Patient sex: M
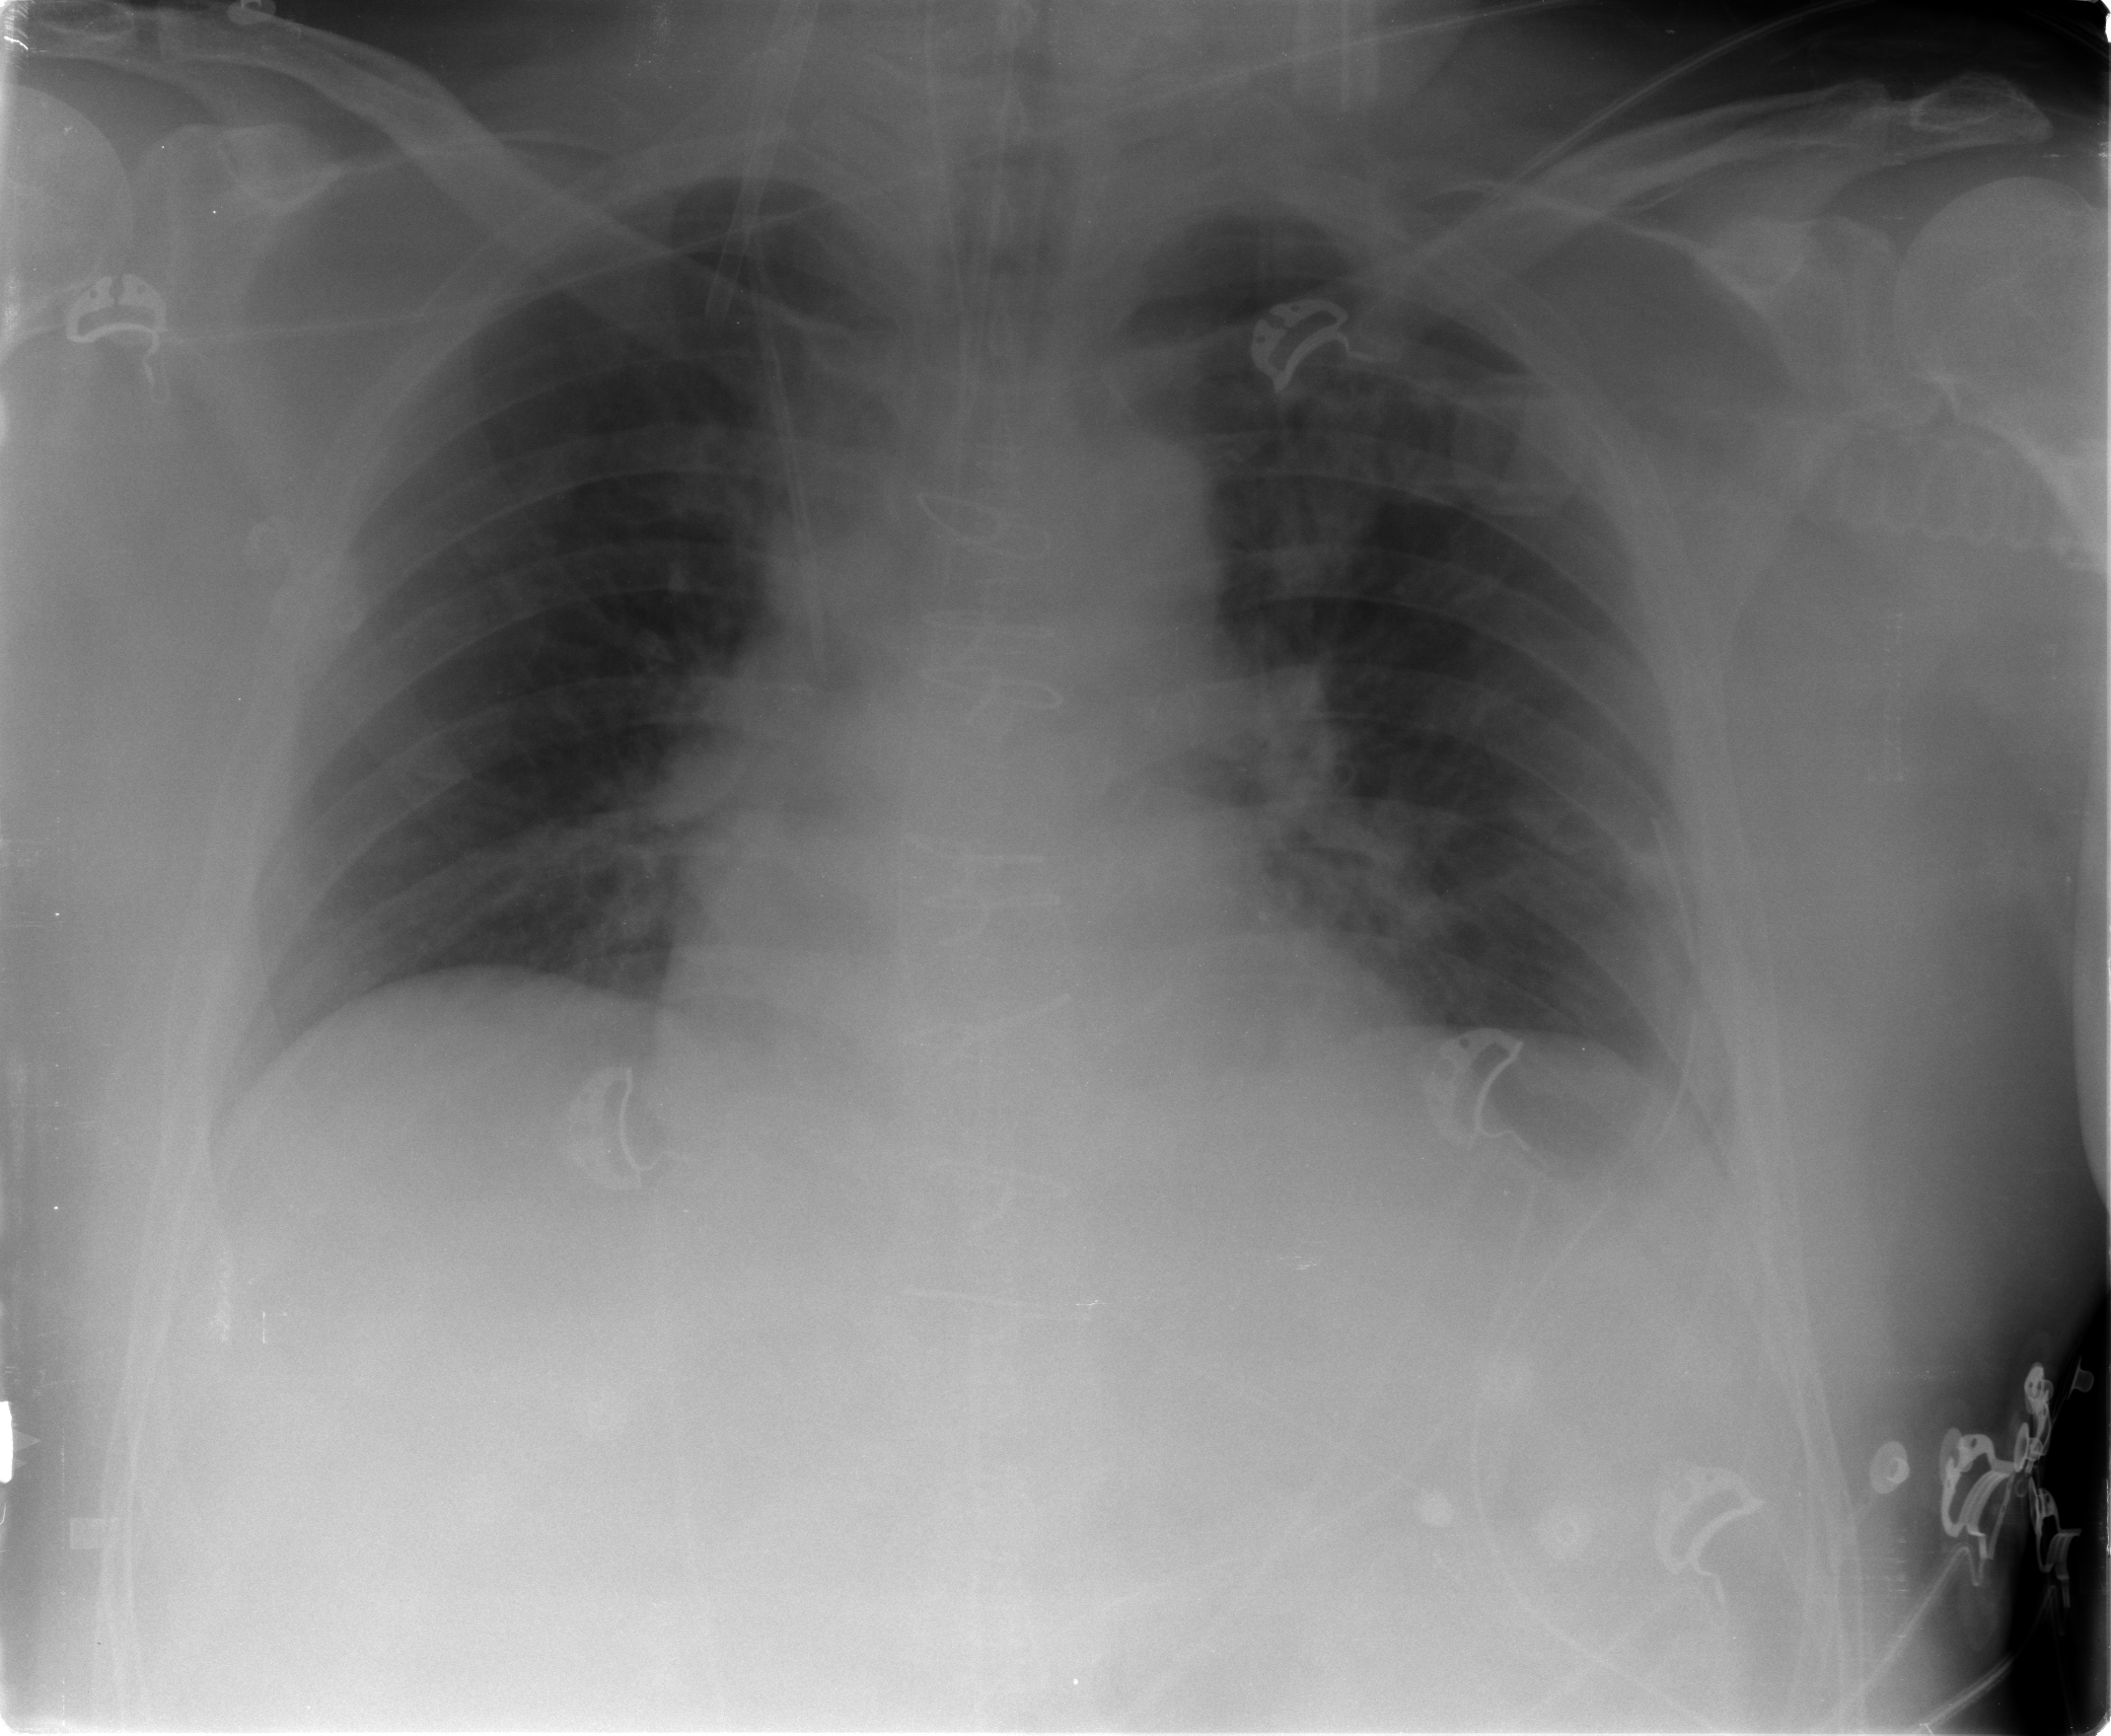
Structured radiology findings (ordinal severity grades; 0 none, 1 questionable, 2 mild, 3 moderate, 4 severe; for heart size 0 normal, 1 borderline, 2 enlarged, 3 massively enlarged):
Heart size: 1
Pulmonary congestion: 2
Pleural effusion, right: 2
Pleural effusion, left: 2
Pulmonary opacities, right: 0
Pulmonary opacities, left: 0
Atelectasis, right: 2
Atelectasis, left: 2